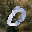
Label: 0